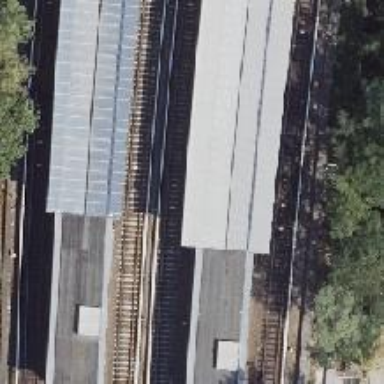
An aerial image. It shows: Railway signal.